Question: I'm trying to use 'org.eclipse.activities' in order to enable/disable a new element wizard(for example I want to hide the "new java Class wizard"). When I add the wizard ID to the activity, I can still select the the new element wizard from "Select a Wizard" and promts a dialog asking me if I want to enable this activity. How can I hide this wizard from the "Select a wizard" tree or disable the Confirm Enablement dialog?

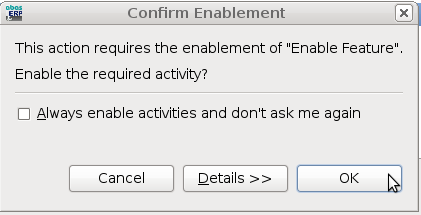
Answer: I found the problem by myself. The main problem was that when the wizard is as "primaryWizard" set, It doesn't get removed from the Tree. I was looking the whole time the primary Wizards, not the one in the category. So if you need to hide an wizard, all you need to do is to add the following extension:
'''
<extension
point="org.eclipse.ui.activities">
<activity
id="de.de.de.enableFeatureOne"
name="Enable Feature">
</activity>
<activityPatternBinding
activityId="de.de.de.enableFeatureOne"
pattern="pluginID/elementID">
</activityPatternBinding>
</extension>
'''